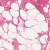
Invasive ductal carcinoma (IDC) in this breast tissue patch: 0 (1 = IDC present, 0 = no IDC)